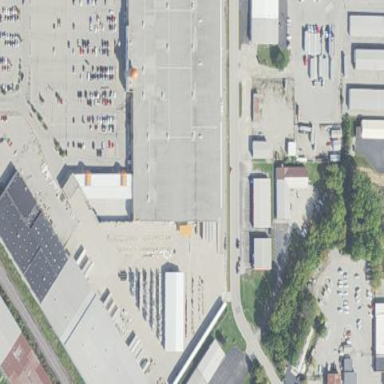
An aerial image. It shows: Commercial area.